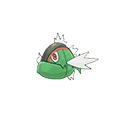
Pok\u00e9mon: basculin-red-striped